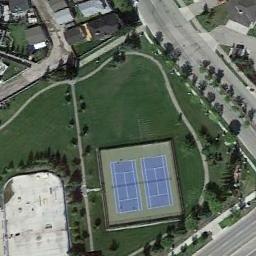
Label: tennis_court